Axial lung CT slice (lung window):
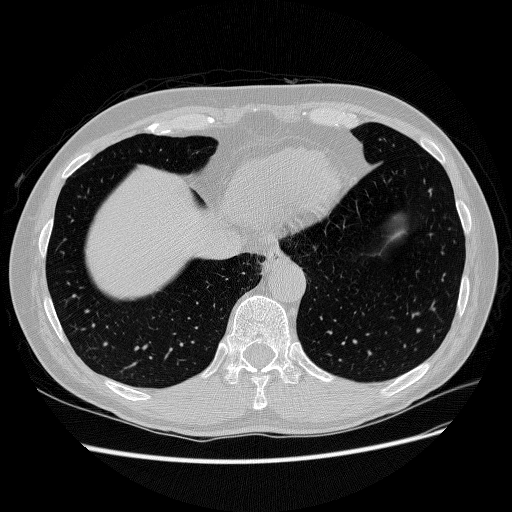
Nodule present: no